Field crop: tomato
Growth stage: 1
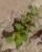
Species: portulaca